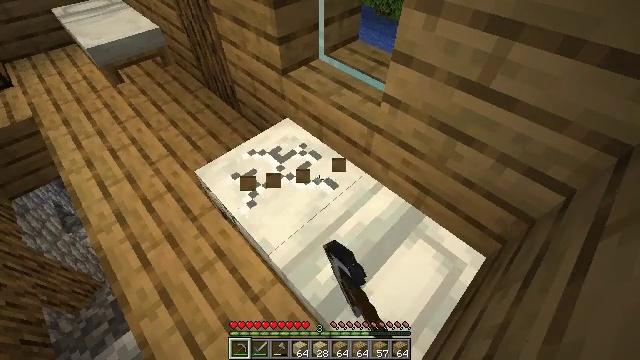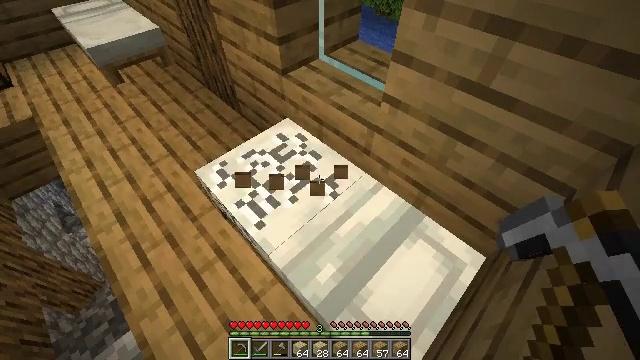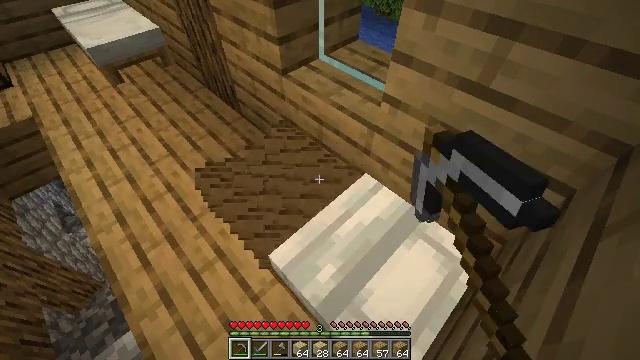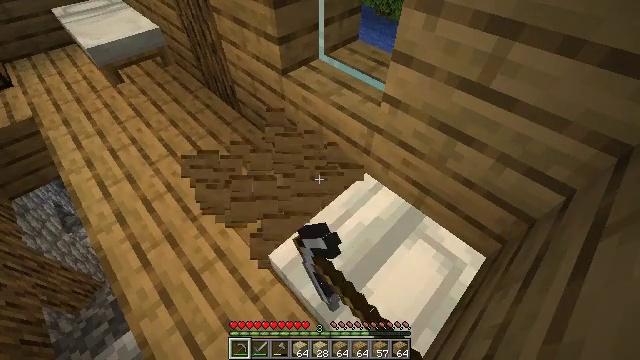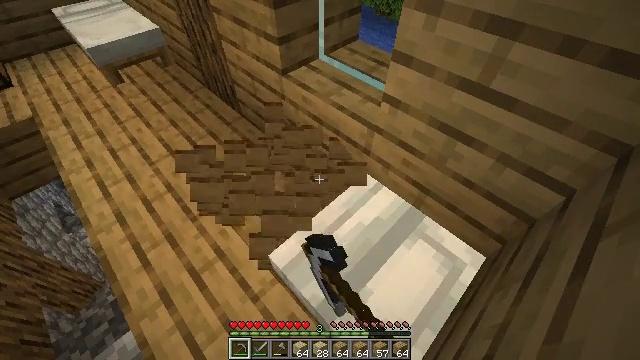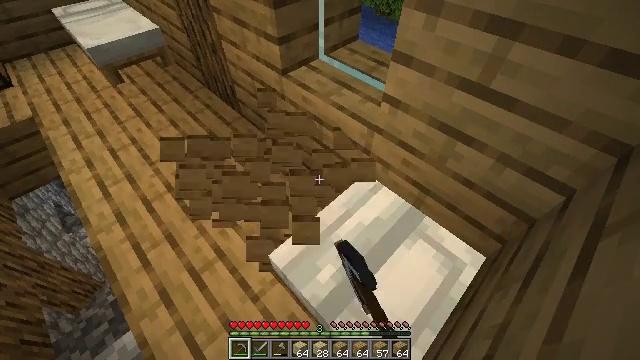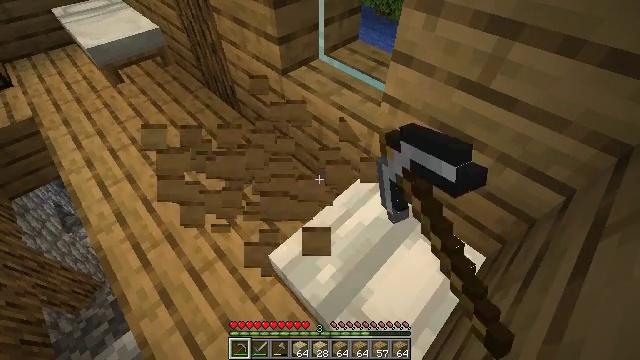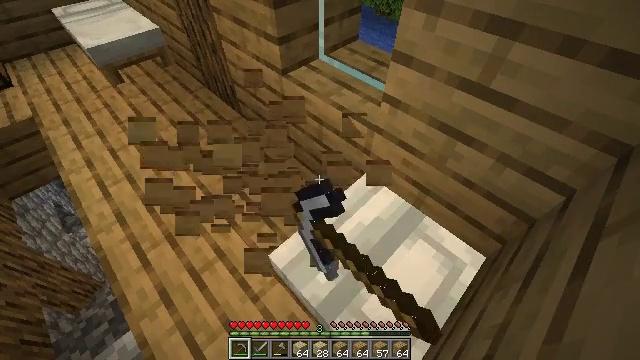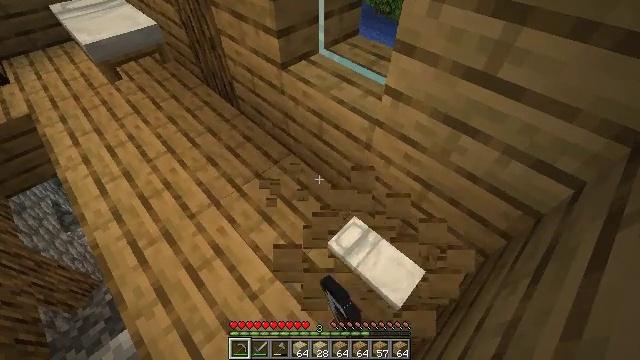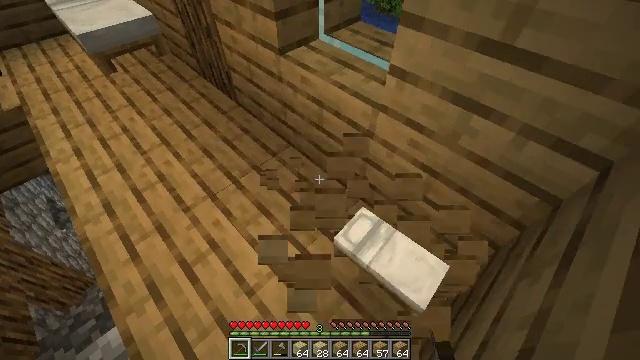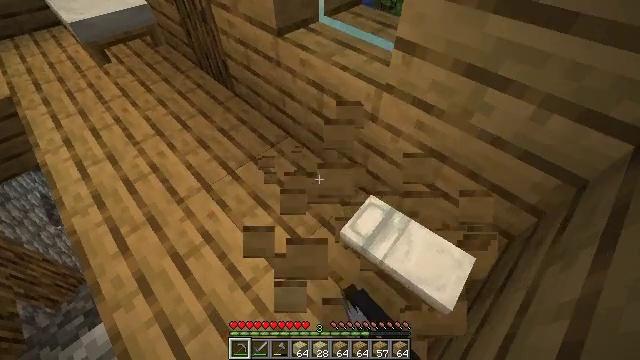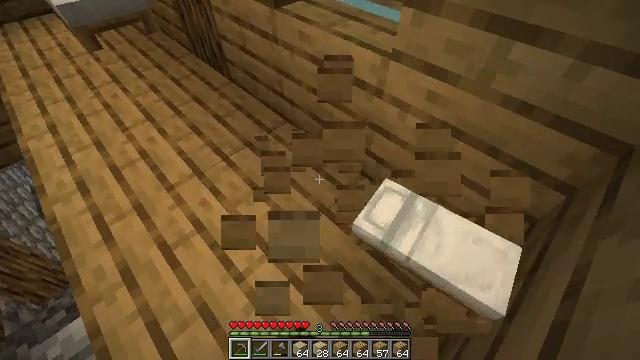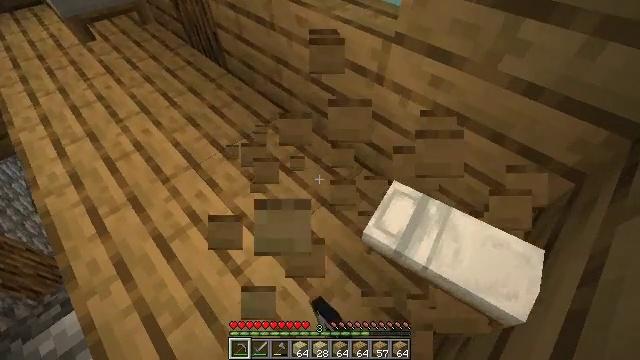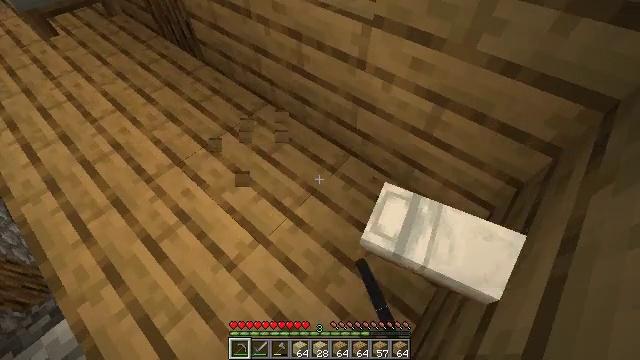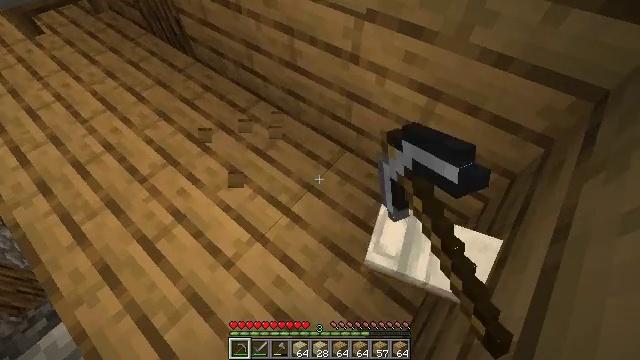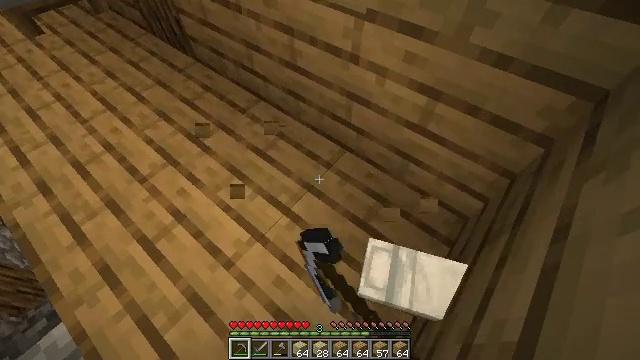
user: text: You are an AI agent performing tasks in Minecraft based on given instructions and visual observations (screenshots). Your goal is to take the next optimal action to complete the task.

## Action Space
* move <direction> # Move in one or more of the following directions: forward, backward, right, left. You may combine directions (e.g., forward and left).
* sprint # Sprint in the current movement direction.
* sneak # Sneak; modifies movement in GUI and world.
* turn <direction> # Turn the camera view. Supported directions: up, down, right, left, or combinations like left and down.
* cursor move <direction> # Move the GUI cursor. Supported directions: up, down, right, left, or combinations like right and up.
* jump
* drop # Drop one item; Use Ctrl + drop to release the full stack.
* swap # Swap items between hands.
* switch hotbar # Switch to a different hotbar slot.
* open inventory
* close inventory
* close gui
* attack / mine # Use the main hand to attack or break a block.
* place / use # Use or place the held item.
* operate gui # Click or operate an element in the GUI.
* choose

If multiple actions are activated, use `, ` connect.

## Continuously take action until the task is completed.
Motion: motion action
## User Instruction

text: Break the white bed to relocate it.
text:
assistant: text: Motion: attack / mine
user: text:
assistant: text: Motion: attack / mine
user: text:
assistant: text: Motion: attack / mine
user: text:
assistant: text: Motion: attack / mine
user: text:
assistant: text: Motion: attack / mine
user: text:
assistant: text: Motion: attack / mine
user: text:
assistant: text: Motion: attack / mine
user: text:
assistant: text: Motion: attack / mine
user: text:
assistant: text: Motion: attack / mine
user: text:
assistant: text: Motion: attack / mine
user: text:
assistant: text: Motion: attack / mine
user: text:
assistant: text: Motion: attack / mine
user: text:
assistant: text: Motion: turn right and down, attack / mine
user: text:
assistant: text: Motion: turn right, attack / mine
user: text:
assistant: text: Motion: attack / mine
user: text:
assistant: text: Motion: attack / mine
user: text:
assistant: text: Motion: turn left and up, attack / mine
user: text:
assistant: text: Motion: turn left and up
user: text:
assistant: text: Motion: move forward, turn left and up
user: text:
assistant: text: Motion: move forward, turn left and up
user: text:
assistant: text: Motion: move forward, turn left and up
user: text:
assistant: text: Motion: move forward, turn left and up
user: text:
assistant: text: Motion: move forward, turn left and up
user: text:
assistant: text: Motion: move forward
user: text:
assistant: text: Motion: move forward
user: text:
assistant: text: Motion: move forward
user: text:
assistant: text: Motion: move forward
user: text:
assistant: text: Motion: move forward
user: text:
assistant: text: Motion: move forward
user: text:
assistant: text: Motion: move forward